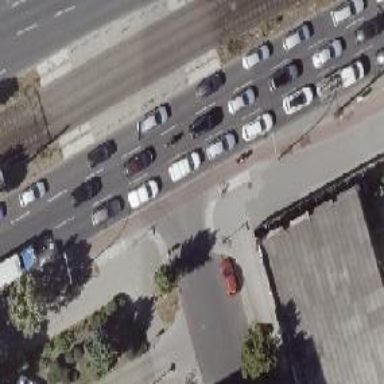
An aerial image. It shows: Unmarked crossing on footway.